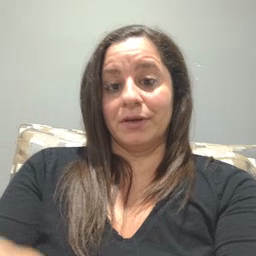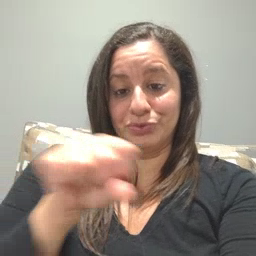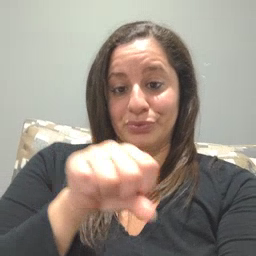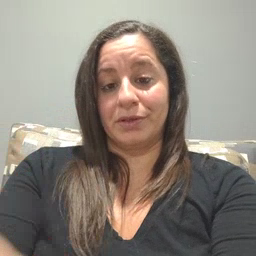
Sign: shoe